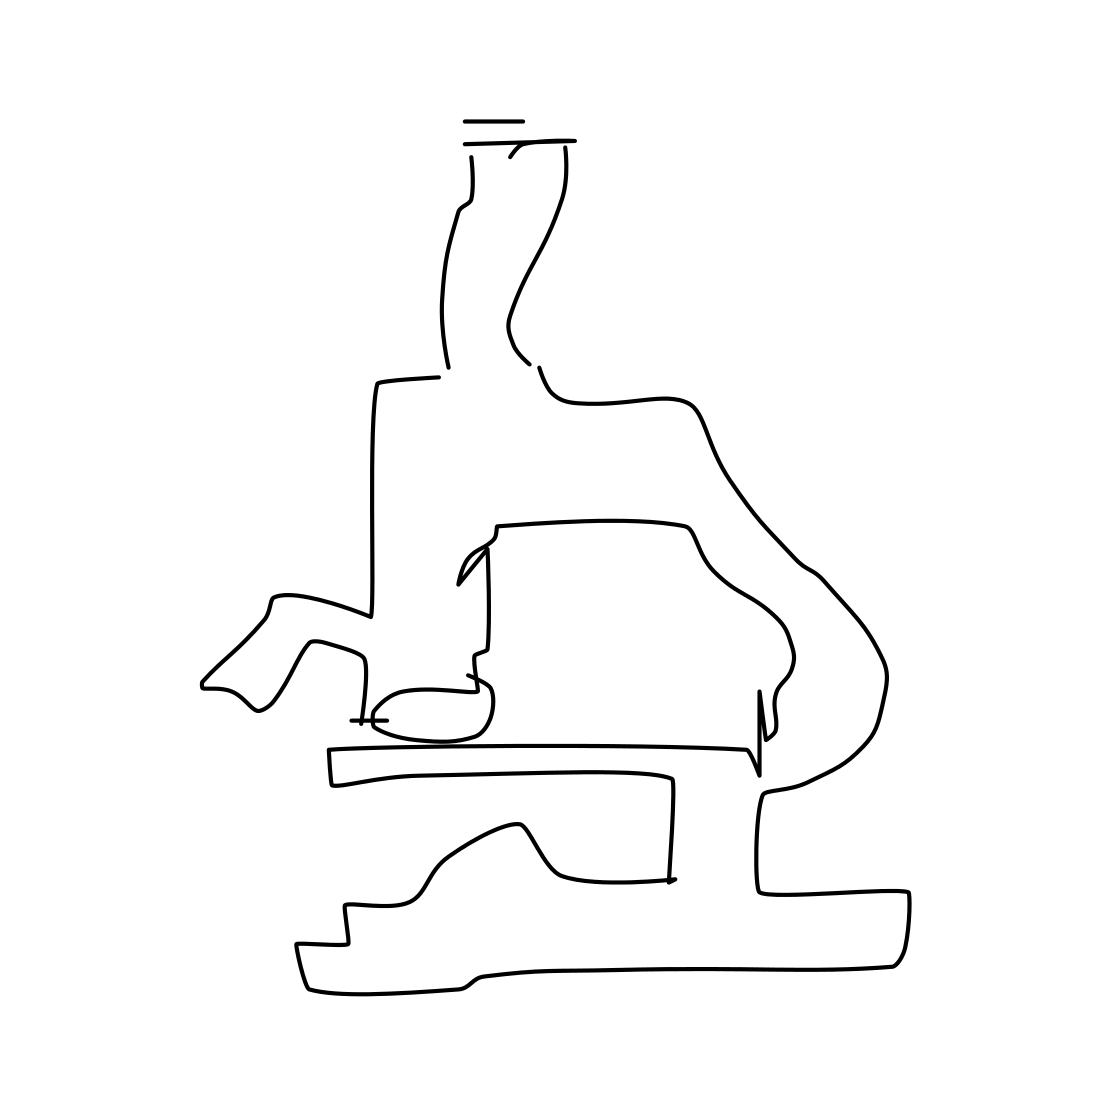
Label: microscope